Question: I have 2 storyboards: 'Activities.storyboard' and 'Contacts.storyboard'.
On 'Contacts.storyboard' I have a ViewController: 'ContactDetails'.
On 'Activities.storyboard' I need refer the 'ContactDetails' in 'Contacts.storyboard'
I created a 'Storyboard Reference' on 'Activities.storyboard' and referenced the 'ContactDetails'.

And I tried load this View Controller programmatically
'''
var viewController = Storyboard.InstantiateViewController(nameof(ContactDetails));
NavigationController.PushViewController(viewController, true);
'''
But I didn't work to load programmatically as a normal View Controller
> Foundation.MonoTouchException: Objective-C exception thrown. Name:
NSInvalidArgumentException Reason: Storyboard () doesn't contain a view controller with identifier
'ContactDetails'
I know it works this way:
'''
var storyboard = UIStoryboard.FromName(nameof(Contact), null);
var viewController = storyboard.InstantiateViewController(nameof(ContactDetails));
NavigationController.PushViewController(viewController, true);
'''
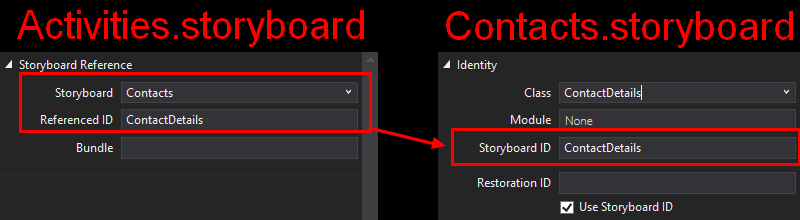
Answer: Apparently the only way to load Storyboard Reference is with .
Programmatically the only way is instantiate the 'Storyboard' and after instantiate the 'ViewController'
Like this:
'''
var storyboard = UIStoryboard.FromName(nameof(Contact), null);
var viewController = storyboard.InstantiateViewController(nameof(ContactDetails));
NavigationController.PushViewController(viewController, true);
'''